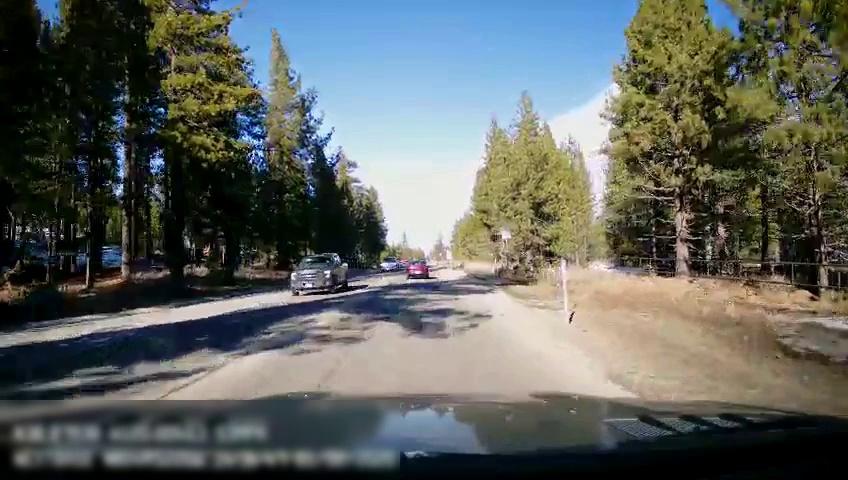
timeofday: Day
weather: Sunny
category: Drivable Space
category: Vehicles | Car
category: Vehicles | Truck
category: Vehicles | Truck
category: Lanes | Current Lane